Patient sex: M
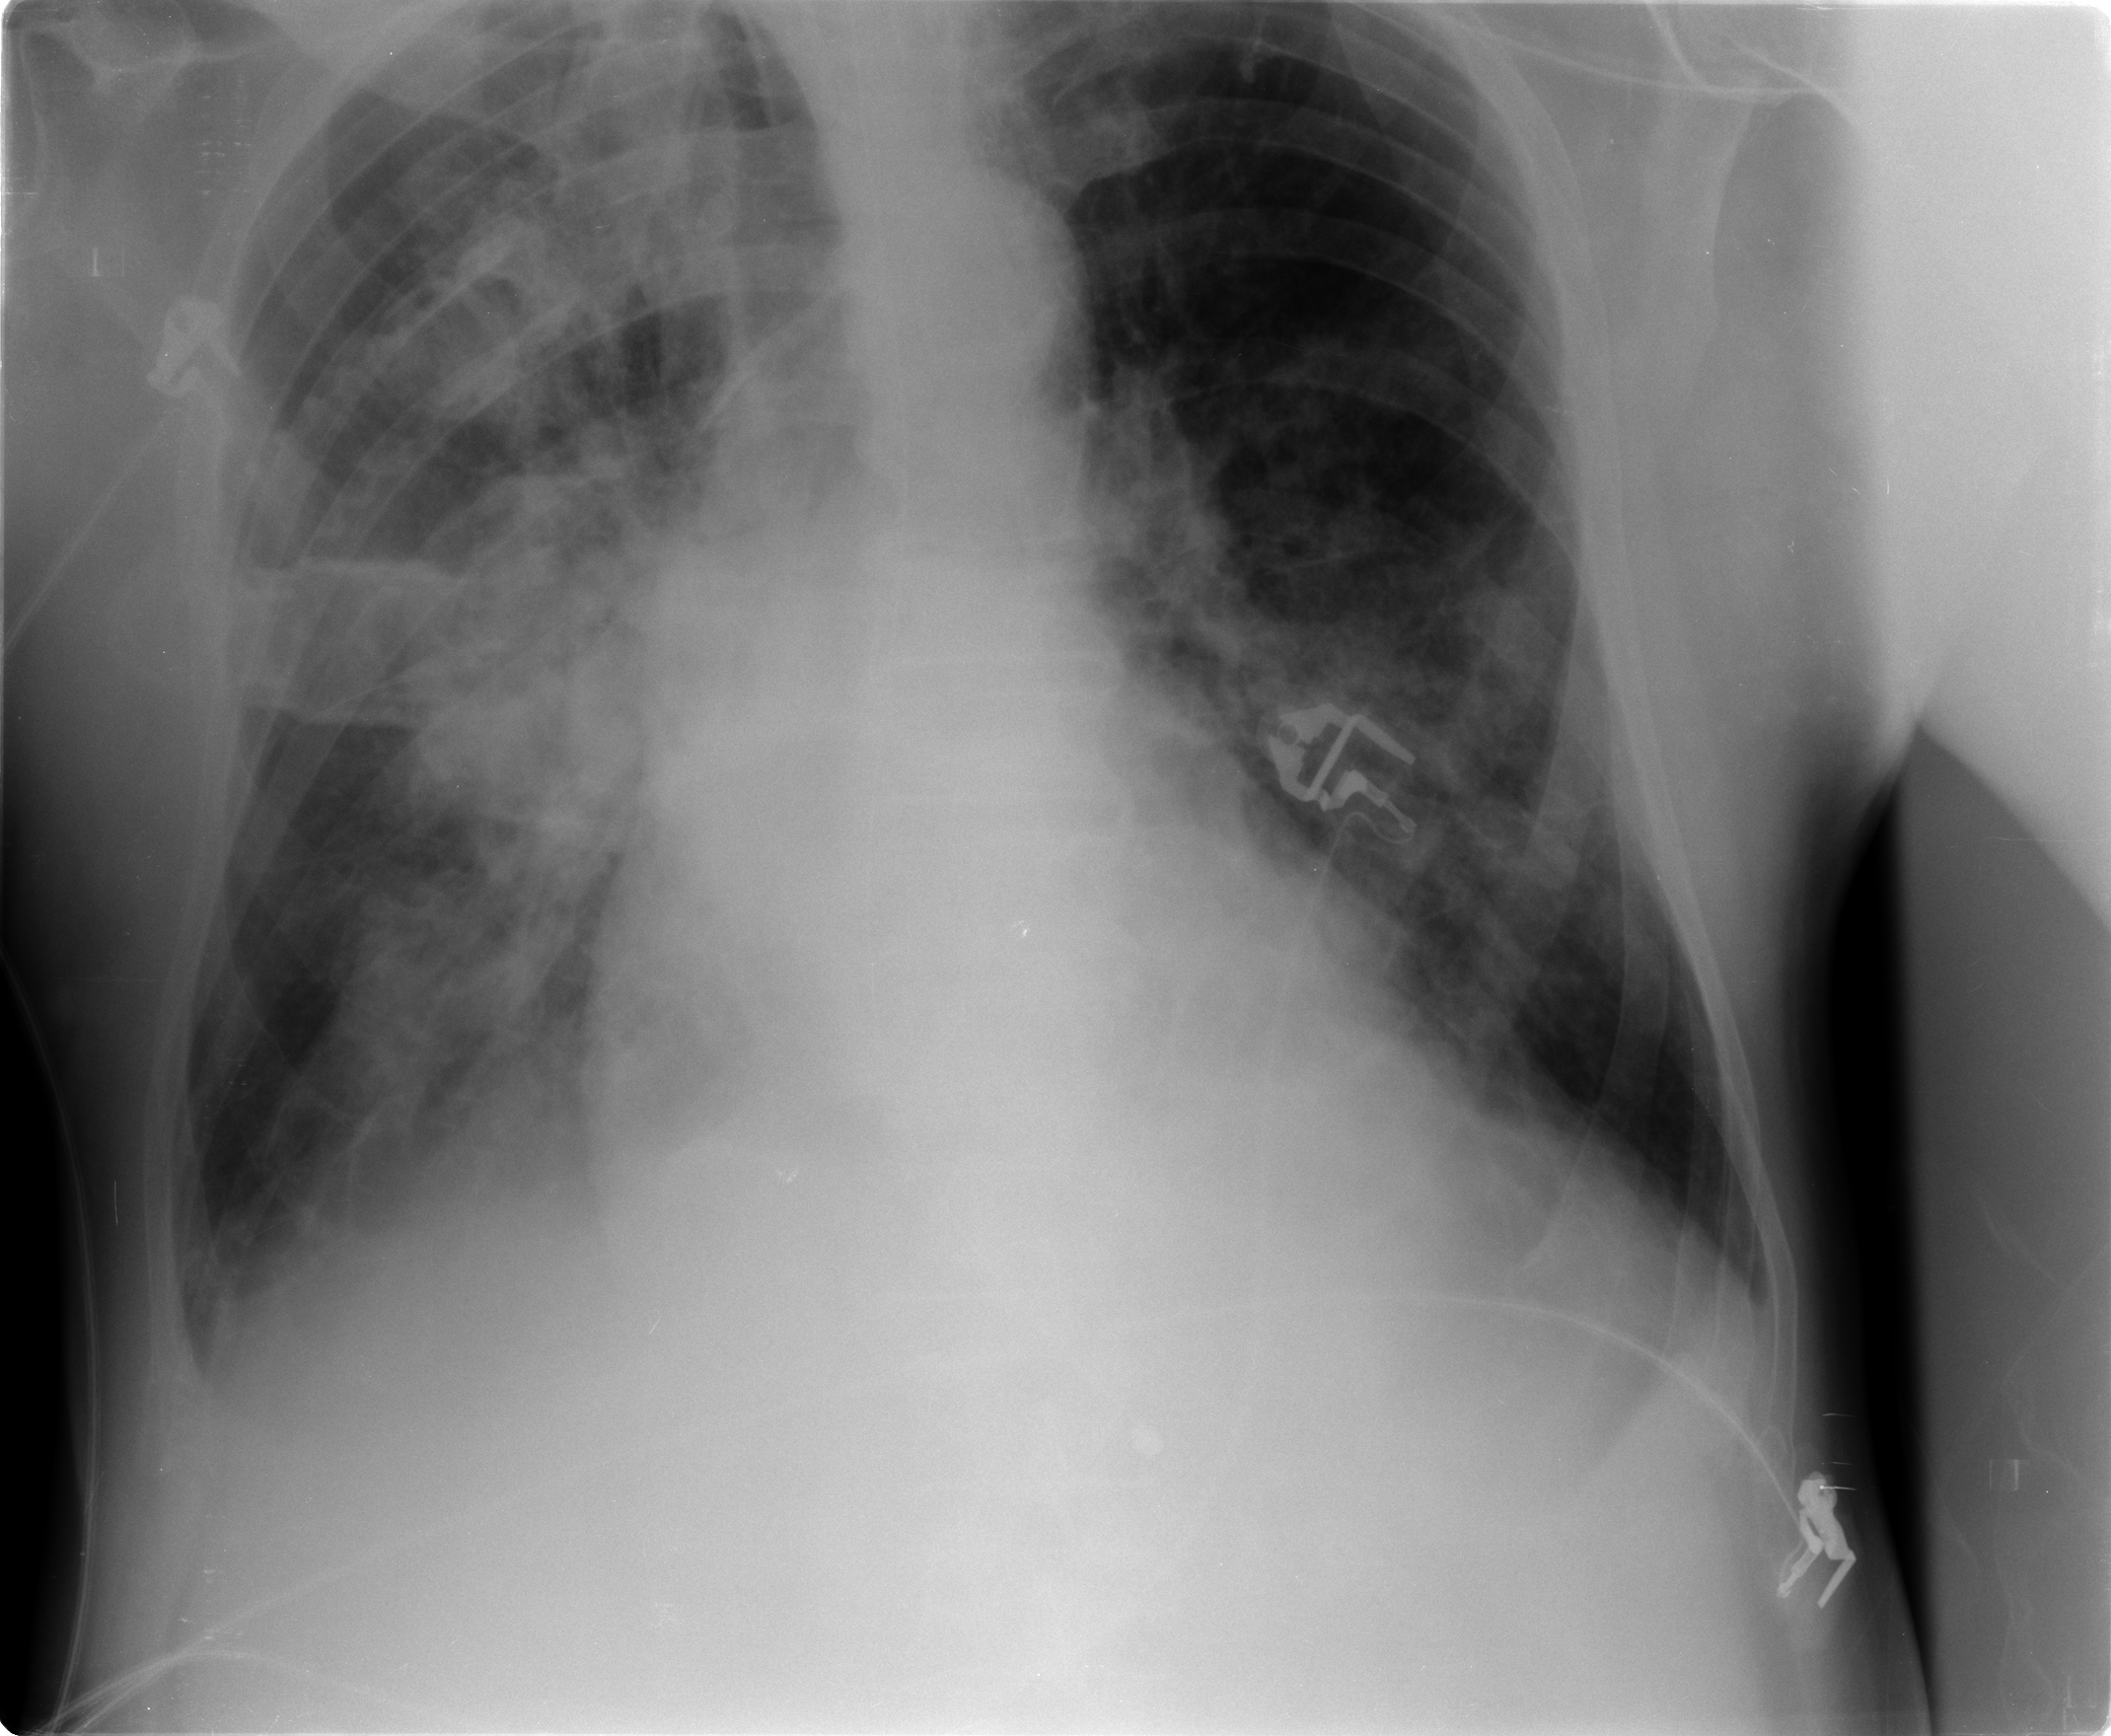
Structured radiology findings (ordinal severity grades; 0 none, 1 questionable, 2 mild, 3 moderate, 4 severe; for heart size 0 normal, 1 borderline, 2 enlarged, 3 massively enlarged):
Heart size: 1
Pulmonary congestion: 2
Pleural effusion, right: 1
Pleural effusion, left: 0
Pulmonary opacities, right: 3
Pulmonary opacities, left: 2
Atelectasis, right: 2
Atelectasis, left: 2